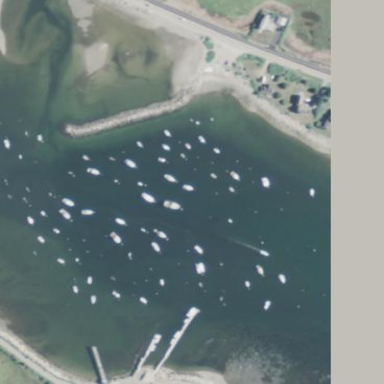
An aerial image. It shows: Harbor with tidal water.